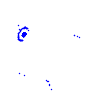
Particle: electron